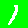
Digit: 1